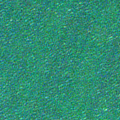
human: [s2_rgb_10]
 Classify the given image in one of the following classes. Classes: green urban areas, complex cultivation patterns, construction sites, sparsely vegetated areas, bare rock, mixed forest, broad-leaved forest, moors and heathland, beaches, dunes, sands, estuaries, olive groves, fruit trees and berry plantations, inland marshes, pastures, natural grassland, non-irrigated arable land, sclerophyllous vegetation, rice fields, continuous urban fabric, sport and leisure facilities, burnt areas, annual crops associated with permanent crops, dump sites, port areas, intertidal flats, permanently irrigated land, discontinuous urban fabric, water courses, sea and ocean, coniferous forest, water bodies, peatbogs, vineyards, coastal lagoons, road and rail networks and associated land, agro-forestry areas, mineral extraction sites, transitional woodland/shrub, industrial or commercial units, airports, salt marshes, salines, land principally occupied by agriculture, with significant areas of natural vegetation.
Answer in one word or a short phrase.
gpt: sea and ocean